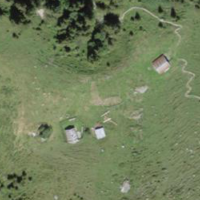
EUNIS habitat code: 32
Species observed at this site:
Parnassia palustris